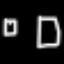
Label: square